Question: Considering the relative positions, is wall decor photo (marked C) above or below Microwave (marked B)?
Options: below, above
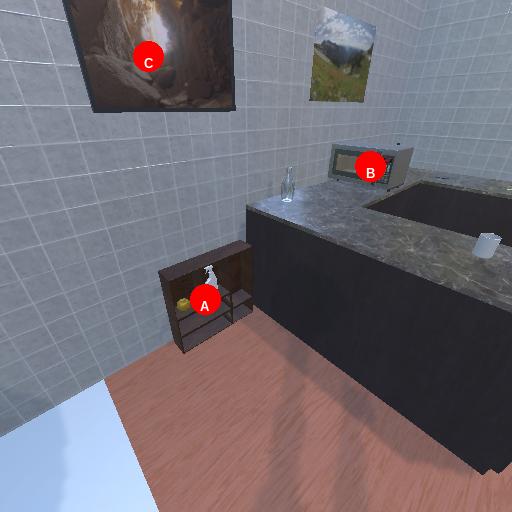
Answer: below